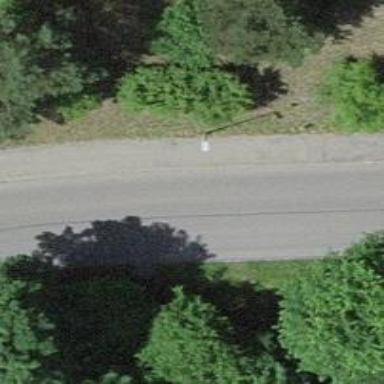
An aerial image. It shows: Unclassified road with asphalt surface and sidewalk on the left.